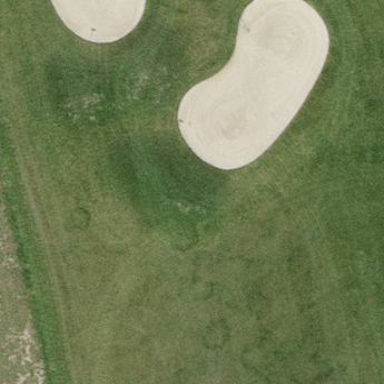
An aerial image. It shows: Sandy area is golf bunker.